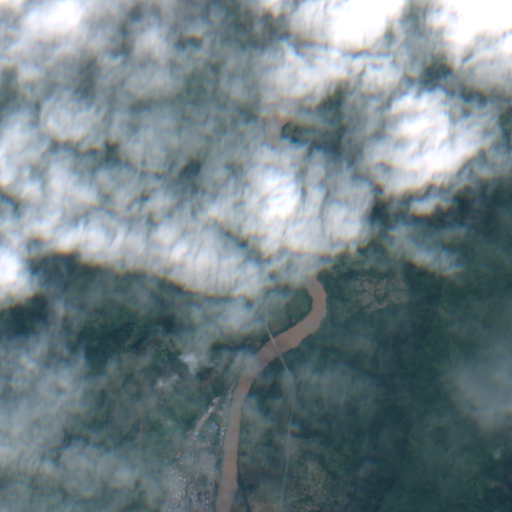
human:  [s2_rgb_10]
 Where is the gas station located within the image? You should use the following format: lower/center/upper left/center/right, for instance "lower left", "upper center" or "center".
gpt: The gas station is located in the lower center of the image.
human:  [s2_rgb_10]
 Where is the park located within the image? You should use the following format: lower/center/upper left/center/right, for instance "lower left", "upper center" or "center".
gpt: The park is located in the lower center of the image.
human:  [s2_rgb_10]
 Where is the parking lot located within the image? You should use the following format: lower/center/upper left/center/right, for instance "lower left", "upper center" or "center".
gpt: The parking lot is located in the lower center of the image.
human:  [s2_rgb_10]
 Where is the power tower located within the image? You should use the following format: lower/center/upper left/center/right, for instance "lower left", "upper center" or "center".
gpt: The power tower is located in the lower center of the image.
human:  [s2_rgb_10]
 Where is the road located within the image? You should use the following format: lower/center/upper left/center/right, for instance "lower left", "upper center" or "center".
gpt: There is no road in the image.